Question: My table is in SQL and contains only nvarchar columns.
The columns collation is set to 'Latin1_General_CI_AS' . I want to import from SSIS, using flat file connection, some data that contains german charachters like O, U, etc.
In the flat file connection manager i have set the Code page:'65001 (UTF-8)' and the locale Germany, like in the attachement below and in the preview i have the data accordingly (Ex: Nurnberg).
However, when I execute the task and check the data in SQL table , it appears 'Nurnberg'.
Am I missing something in this process?

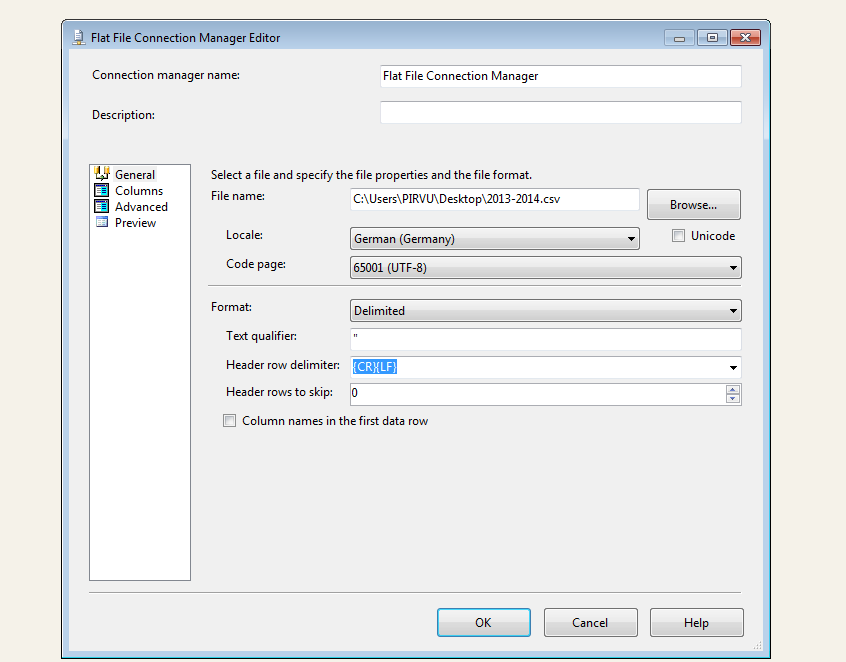
Answer: I am assuming that your file is not Unicode. Since you get the "cannot convert between unicode and non-unicode string data types." error when using the 1252 ANSI code page, and you can change the datatype of your columns. I would just convert them to varchar. Since varchar is not Unicode the error should stop occurring.
The alternative would might be to do some thing like this:
<URL>, but I think it would be easier to use varchar columns.